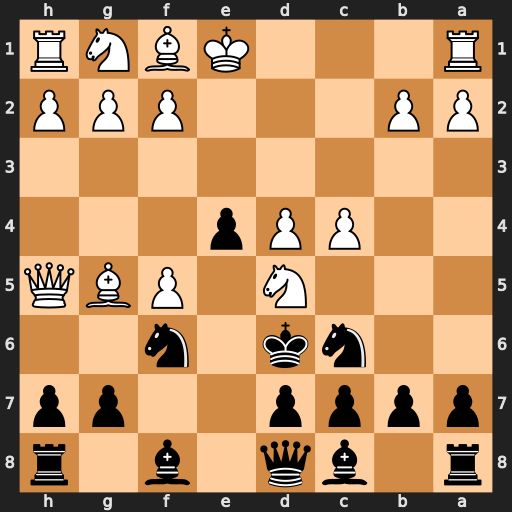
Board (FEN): r1bq1b1r/pppp2pp/2nk1n2/3N1PBQ/2PPp3/8/PP3PPP/R3KBNR
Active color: b
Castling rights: KQ
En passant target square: -
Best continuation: Nxh5 Bxd8 Nxd8